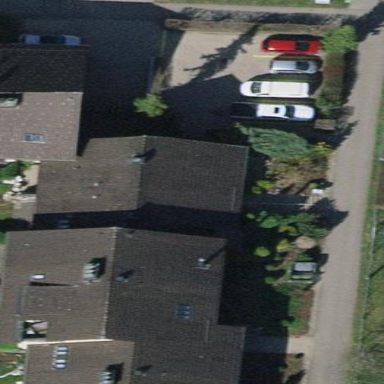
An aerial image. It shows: Terrace building.